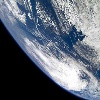
Label: cloud